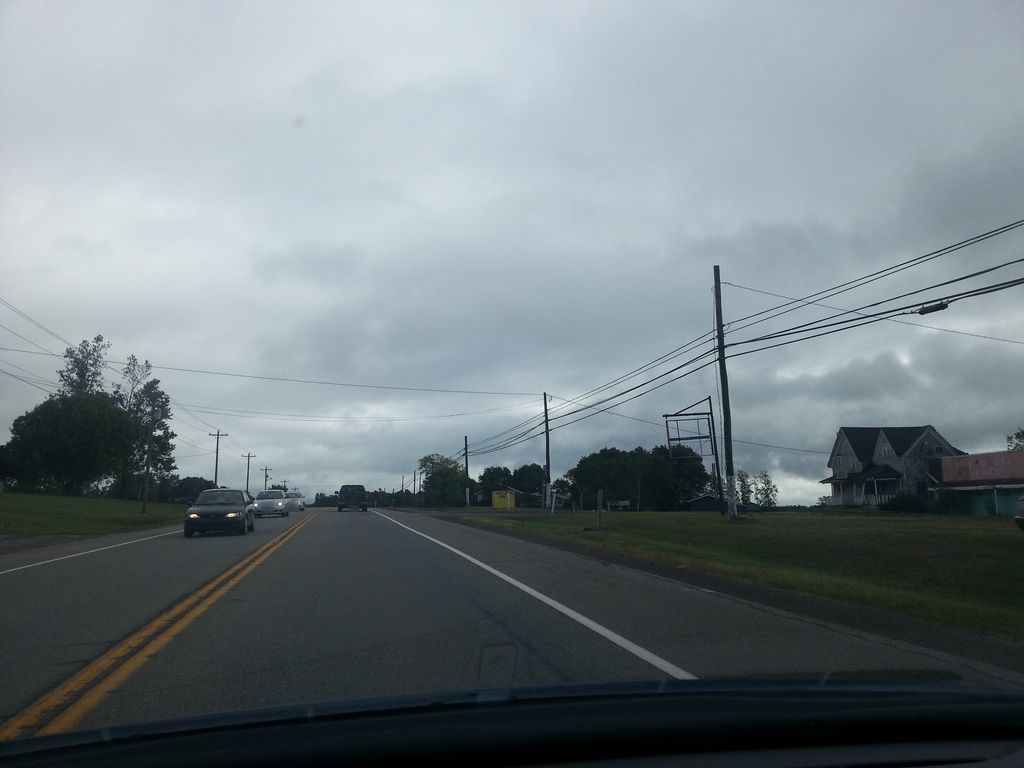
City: charlottetown